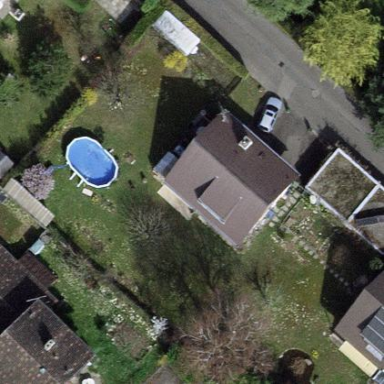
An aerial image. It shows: Garden enclosed by fence.